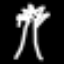
Label: palm tree